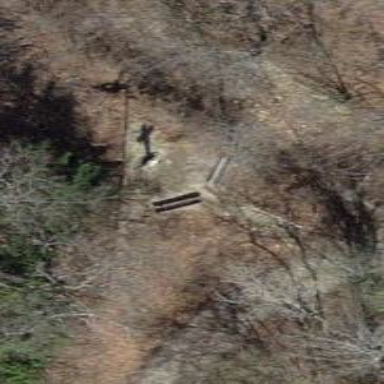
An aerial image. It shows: Bench for seating.